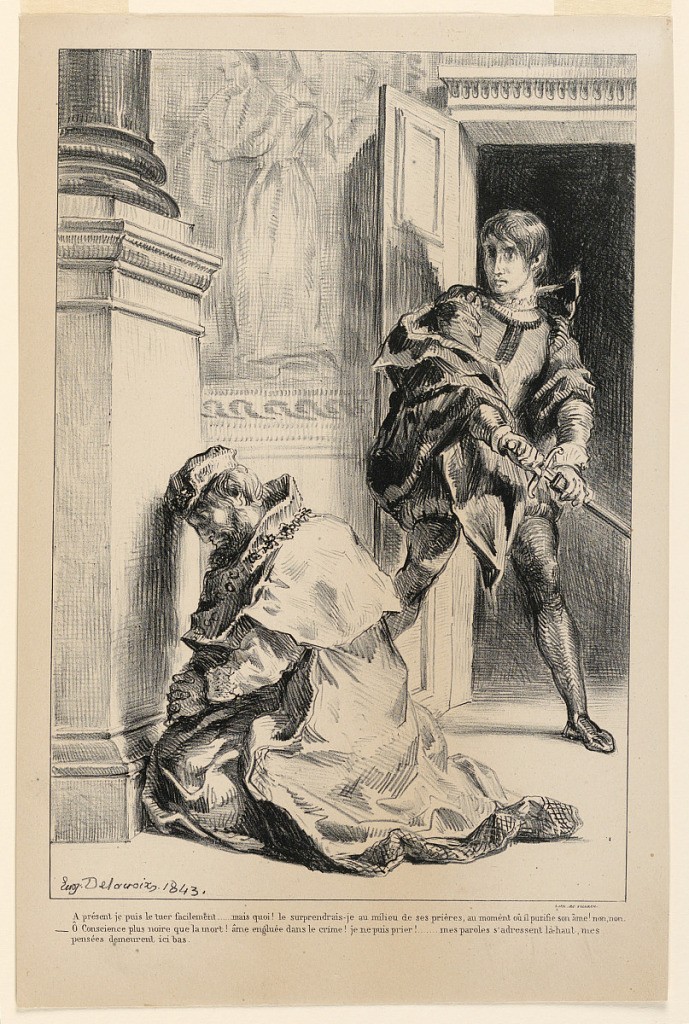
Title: Illustration for Hamlet: Hamlet Tempted to Kill the King (III,3)
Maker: Eugène Delacroix, French, 1798 - 1863
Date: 1843
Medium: Lithograph on paper
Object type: Print
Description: Hamlet Tempted to Kill the King (III,3)